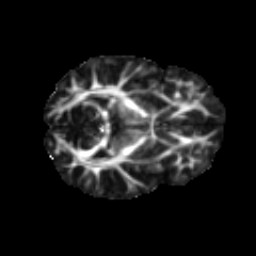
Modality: FA
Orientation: axial
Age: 14
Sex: male
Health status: ill
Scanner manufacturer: ge
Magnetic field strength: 3 T
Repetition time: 6.752 s
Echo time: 0.079 s